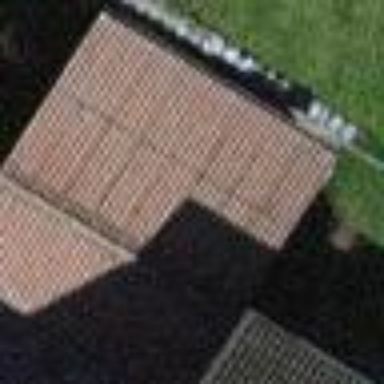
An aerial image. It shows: Shed with flat brown roof.